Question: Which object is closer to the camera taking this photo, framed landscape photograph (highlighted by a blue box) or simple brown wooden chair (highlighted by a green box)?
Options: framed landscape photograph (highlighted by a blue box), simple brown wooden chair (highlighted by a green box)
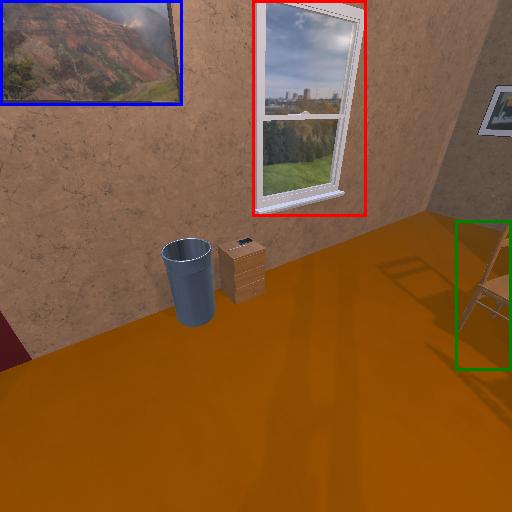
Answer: framed landscape photograph (highlighted by a blue box)